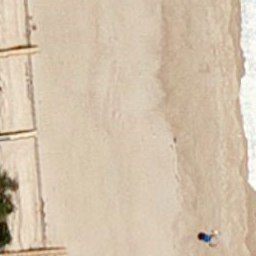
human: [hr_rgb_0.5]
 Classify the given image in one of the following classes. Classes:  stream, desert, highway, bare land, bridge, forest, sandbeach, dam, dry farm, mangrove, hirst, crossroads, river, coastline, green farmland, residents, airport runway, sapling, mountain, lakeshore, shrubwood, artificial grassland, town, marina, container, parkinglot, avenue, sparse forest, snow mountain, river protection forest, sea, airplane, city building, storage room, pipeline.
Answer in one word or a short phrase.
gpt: sandbeach